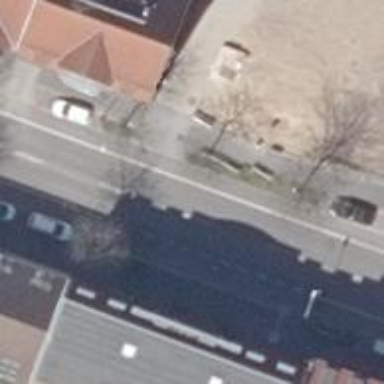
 along with exclusive cycling lanes. Parking is available on the right side of the street."